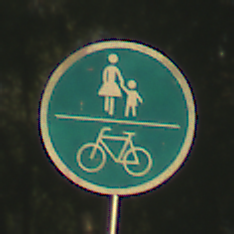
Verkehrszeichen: GemeinsamerGehUndRadweg
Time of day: SunriseSunset
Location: Outdoor (Suburban)
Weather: Clear
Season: NotSpecified
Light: Natural